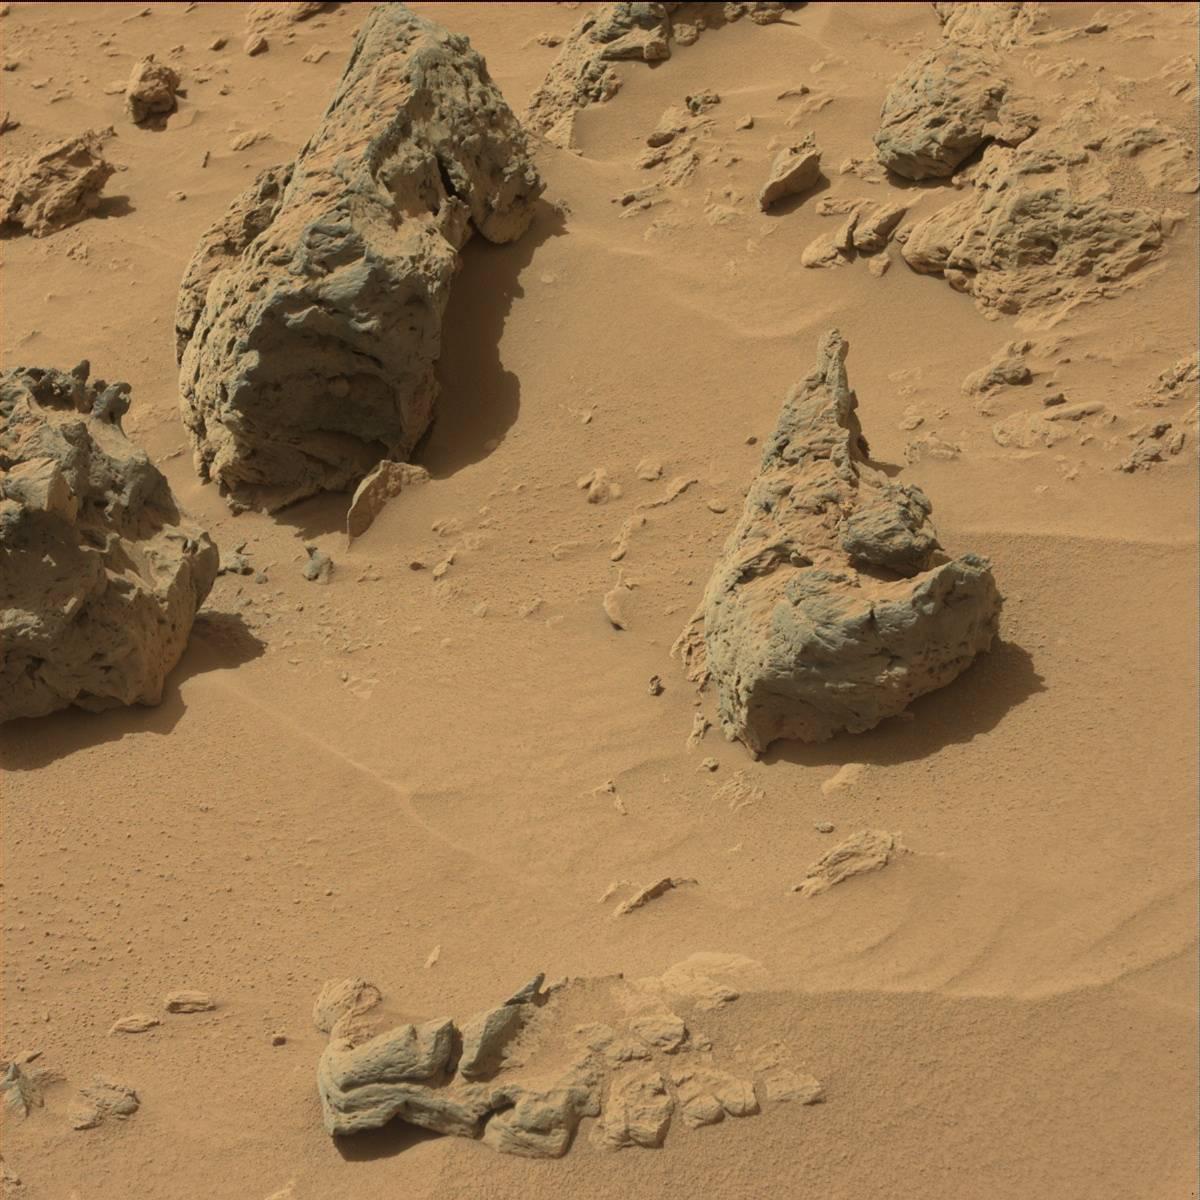
Terrain classes present: Bedrock, Rock, Sand / Soil